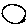
Label: circle